Question: I am using 'Scanner' to read the File contents. For that I am using the following code.
'''
public static void main (String[] args) throws IOException {
File file = new File("/File.txt");
Scanner sc = new Scanner(file);
while(sc.hasNextLine()) {
// Until the end
System.out.print(sc.nextLine());
}
sc.close();
}
'''
But this code always throws 'FileNotFoundException'. I have tried Googling this, but I can't find where to check the file. Secondly, I have created files with same name in almost every directory to check when would the Code catch the presence of file.

You can see in the Package I have created a file named so that code can find it whereever it looks for.
In the Java docs, I get to know that the File accepts a String parameter as
'''
File file = new File("file_name");
'''
But what sort or what would be the param here, isn't told. Can I get the help?
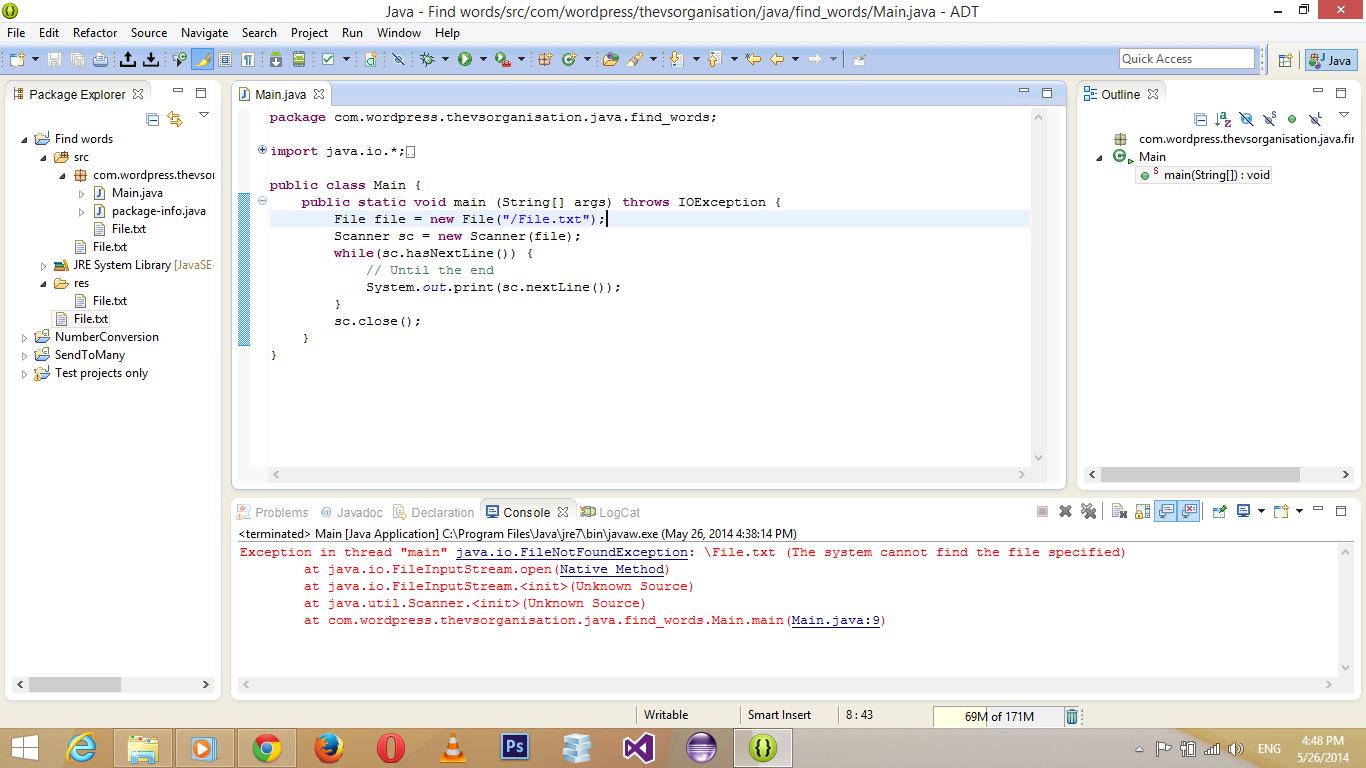
Answer: I think you want 'File file = new File("File.txt");' instead of 'File file = new File("/File.txt");', get rid of the slash. If what you want is a relative path, you want '.\File.txt'
As @deterministicFail says in the comments, it is not a good idea to hardcode path separators, instead use 'System.getProperty("path.separator");' This way your code should work in multiple plataforms, so your code would be:
To make it plataform independent (Asuming you are using a relative path):
'''
File file = new File("." + System.getProperty("path.separator") + "File.txt");
'''